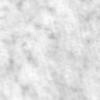
Label: no_change